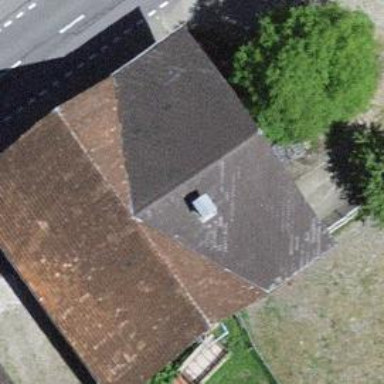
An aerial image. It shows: Rural barn.